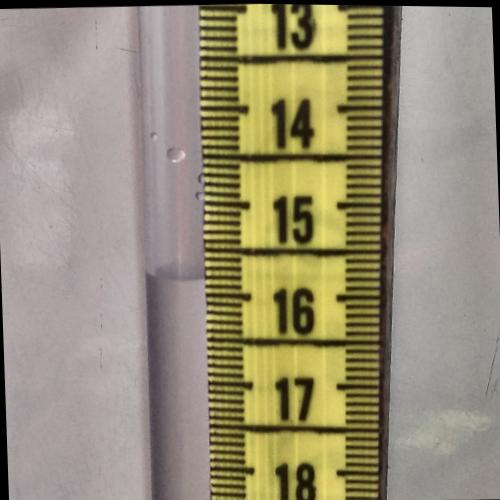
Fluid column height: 15.8 cm